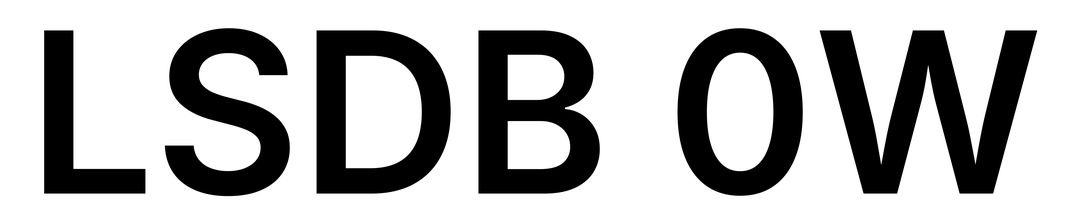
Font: Inter_SemiBold